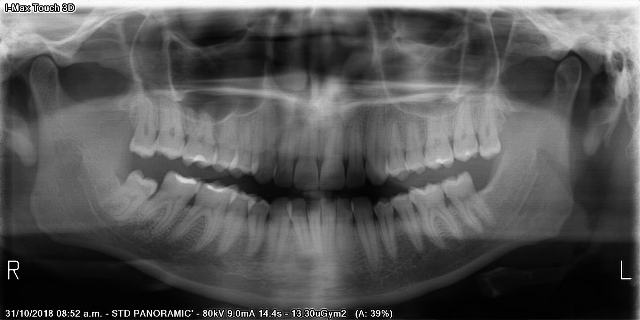
adult